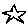
Label: star